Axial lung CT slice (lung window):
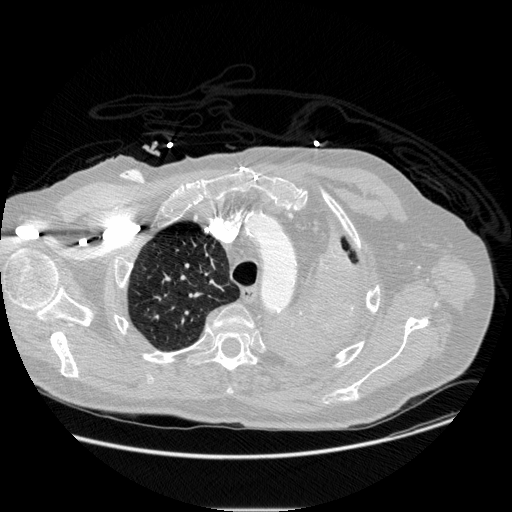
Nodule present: no